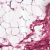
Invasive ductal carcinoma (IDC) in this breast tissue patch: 0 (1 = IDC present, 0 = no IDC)